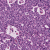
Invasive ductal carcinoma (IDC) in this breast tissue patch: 0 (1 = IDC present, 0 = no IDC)